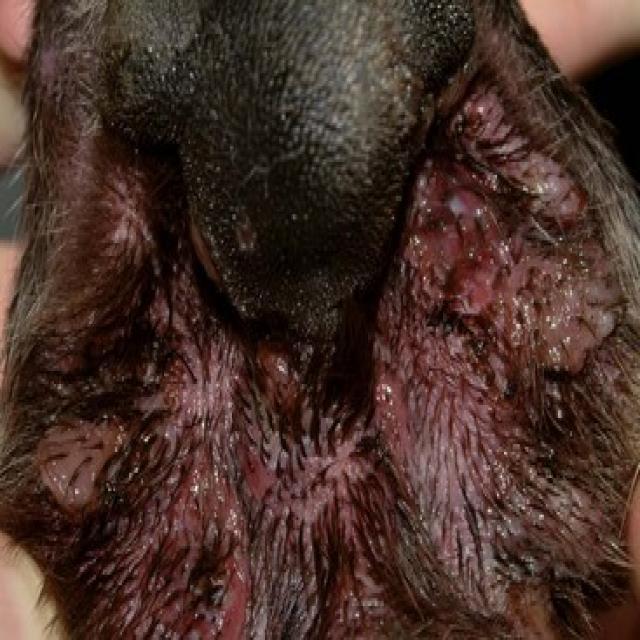
Canine hypersensitivity reaction — allergic skin response with urticaria, erythema, pruritus, and angioedema. May be food, environmental, or flea allergy related.